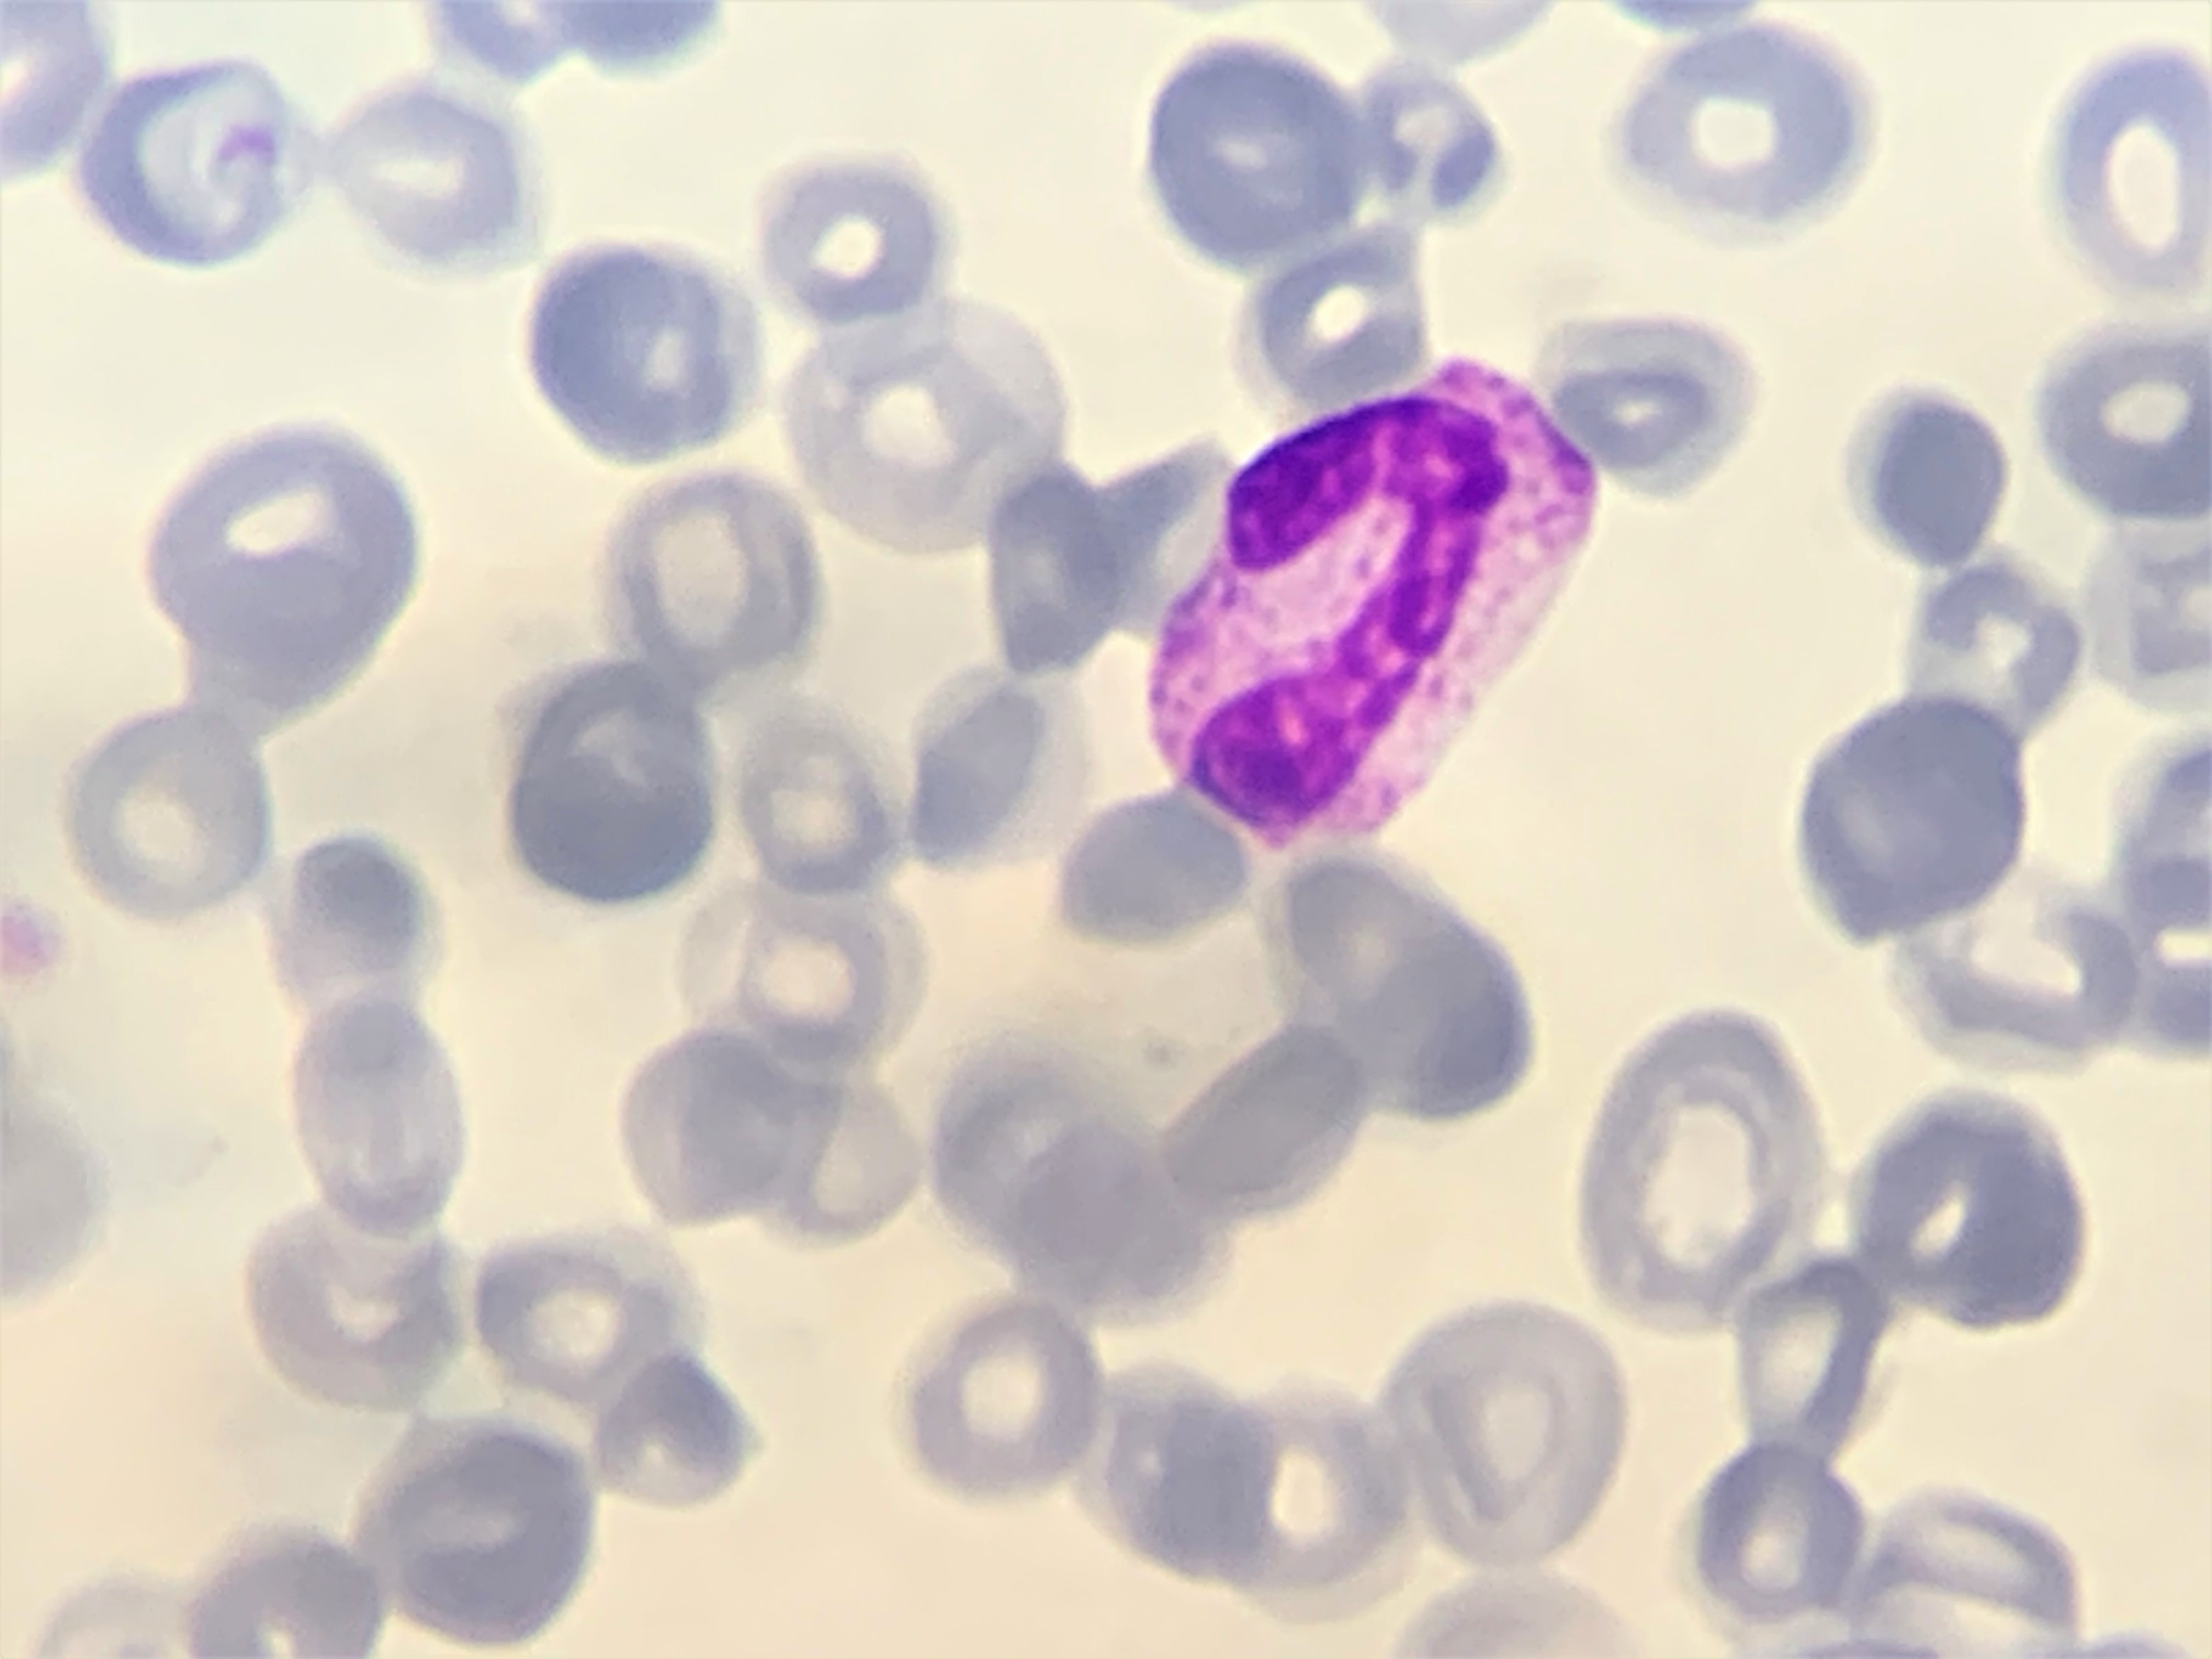
Cell type: BAND CELLS